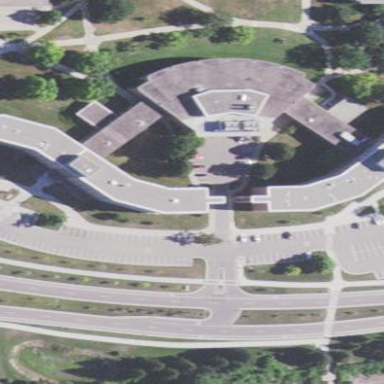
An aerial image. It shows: Office building.